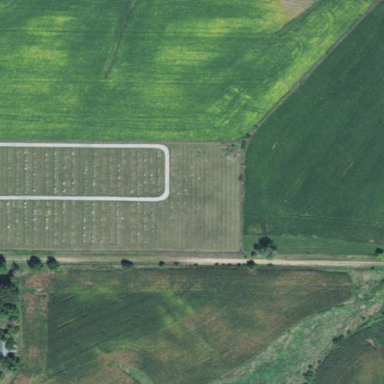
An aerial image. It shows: Cemetery.